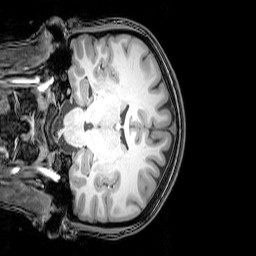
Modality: T1w
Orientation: coronal
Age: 24
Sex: female
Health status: healthy
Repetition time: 0.081 s
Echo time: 0.037 s